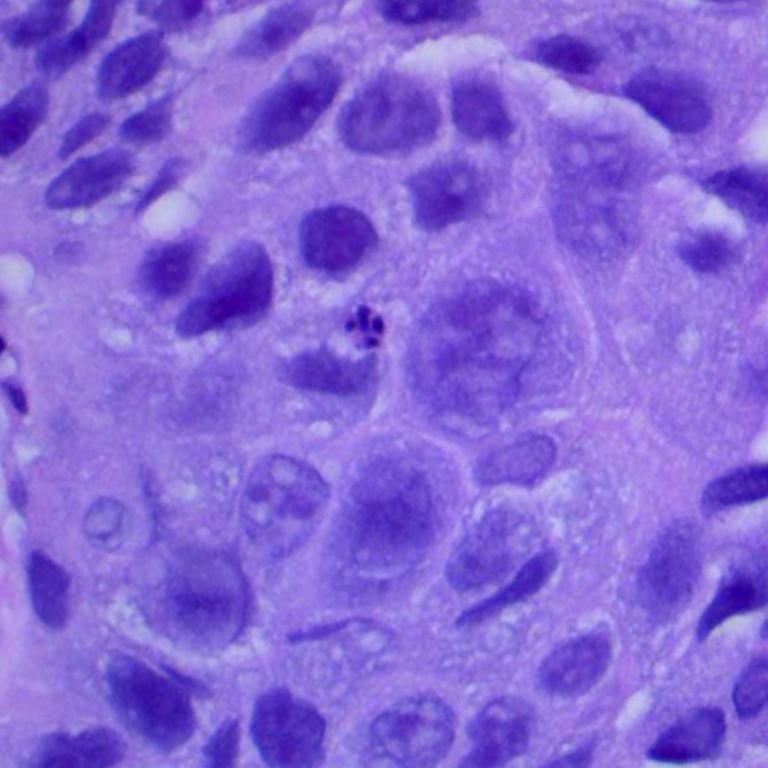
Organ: lung
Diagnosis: squamous carcinomas